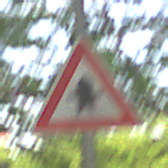
Verkehrszeichen: Vorfahrt
Umgebung: Outdoor, RoadRail
Tageszeit: MorningAfternoon
Wetter: Clear
Licht: Natural
Jahreszeit: NotSpecified
Kontrast: LowContrast